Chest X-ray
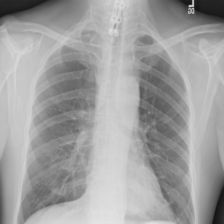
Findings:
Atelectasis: negative
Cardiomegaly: negative
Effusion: negative
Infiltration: negative
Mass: negative
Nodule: negative
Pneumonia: negative
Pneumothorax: negative
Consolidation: negative
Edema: negative
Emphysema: negative
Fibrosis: negative
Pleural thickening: negative
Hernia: negative